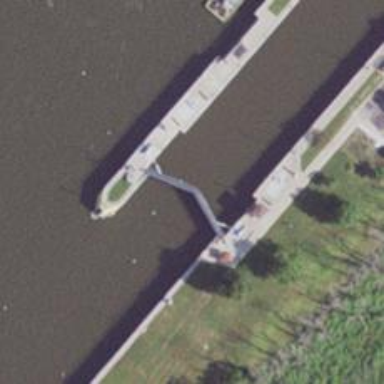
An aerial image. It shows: Lock gate on waterway.